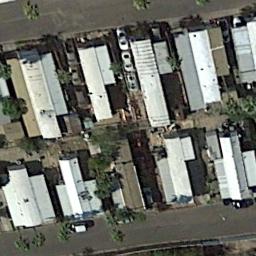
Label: mobile_home_park